Field crop: tomato
Growth stage: 2
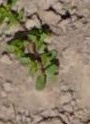
Species: portulaca